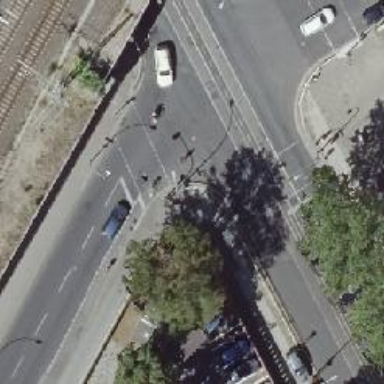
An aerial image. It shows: Road crossing with traffic signals.